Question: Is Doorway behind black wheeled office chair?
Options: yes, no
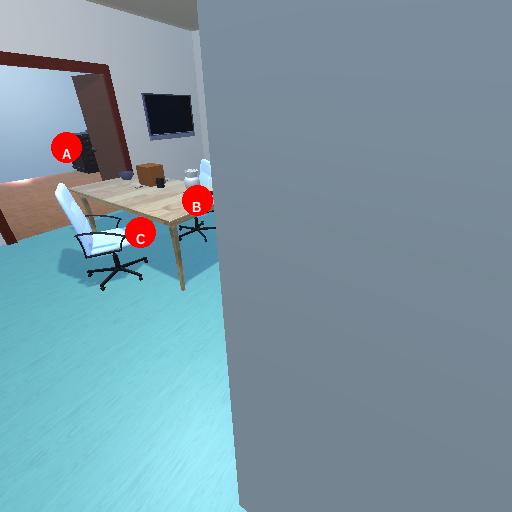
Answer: yes